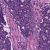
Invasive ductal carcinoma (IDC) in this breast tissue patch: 1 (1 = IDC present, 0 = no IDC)